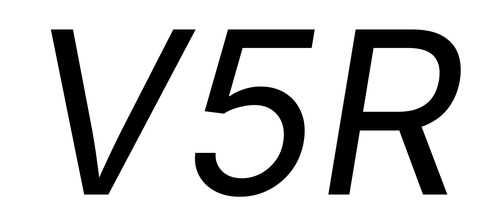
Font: Inter-Italic_Italic